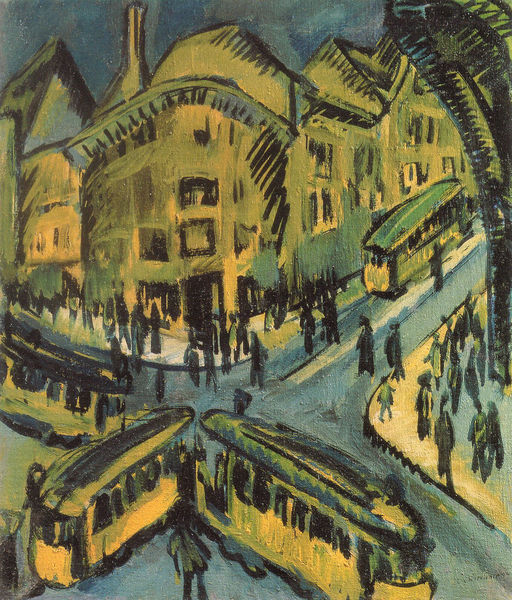
Titel: Nollendorfplatz
Künstler: Ernst Ludwig Kirchner
Standort: Berlin
Institution: Stadtmuseum
Schlagwörter: baum, blau, dunkel, gemälde, himmel, mann, gelb, grün, impressionismus, kirchner, menschen, stadt, abend, bewegung, fenster, grau, licht, schwarz, strasse, ölbild, dach, gebäude, haus, beige, expressionismus, leute, menge, stehen, signatur, verzerrung, dämmerung, häuser, spiegelung, brücke, gehen, kamin, schornstein, ecke, düster, fassade, fassaden, passanten, perspektive, abstrakt, modern, dächer, platz, ernst, striche, grossstadt, straßen, berlin, bürgersteig, gehsteig, kohle, kreuzung, schraffur, weimar, gehweg, trottoir, hektik, leben, bahn, verkehr, schienen, dresden, stockwerke, geschwindigkeit, kreidezeichung, schiele, republik, ahus, straßenbahn, tram, trambahn, fenste, waggon, verzerrt, häsuer, strassenkreuzung, bus, ernst ludwig kirchner, waggons, busse, hausecke, straßenecke, deämmerung, straßenbahnen